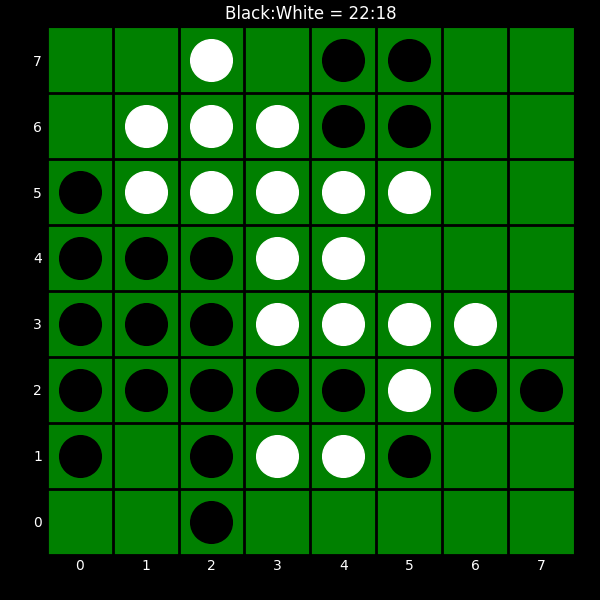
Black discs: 22
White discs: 18